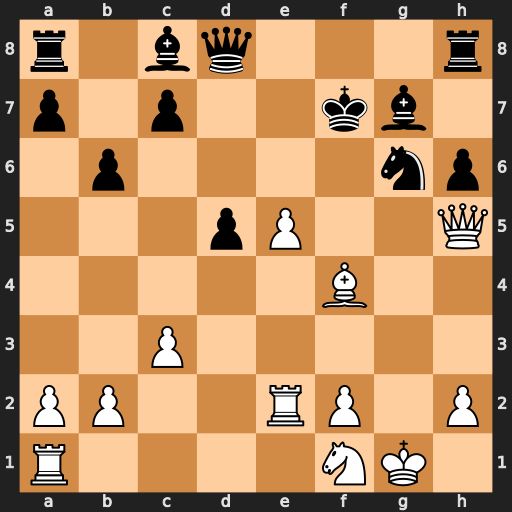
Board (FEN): r1bq3r/p1p2kb1/1p4np/3pP2Q/5B2/2P5/PP2RP1P/R4NK1
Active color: w
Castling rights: -
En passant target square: -
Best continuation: e6+ Bxe6 Rxe6 Kxe6 Qxg6+ Qf6 Re1+ Kd7 Qg4+